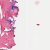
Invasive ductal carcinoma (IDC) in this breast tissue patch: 0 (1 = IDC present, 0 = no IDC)